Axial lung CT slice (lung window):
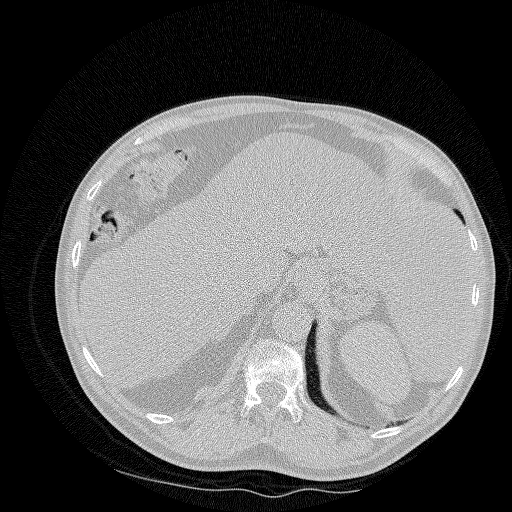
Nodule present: no